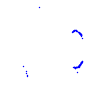
Particle: proton